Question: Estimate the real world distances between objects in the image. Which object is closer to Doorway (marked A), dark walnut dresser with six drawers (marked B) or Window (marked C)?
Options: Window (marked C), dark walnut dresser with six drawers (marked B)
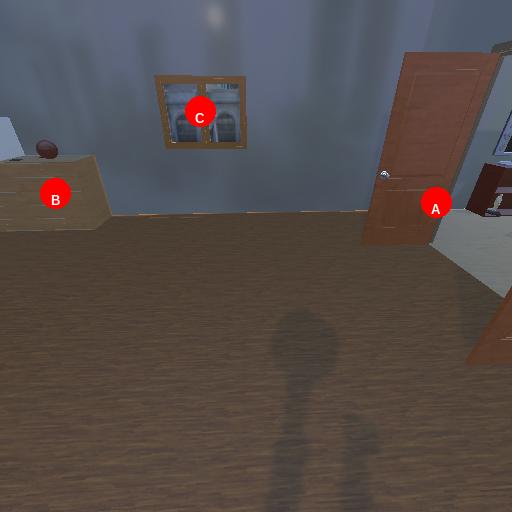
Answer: Window (marked C)